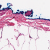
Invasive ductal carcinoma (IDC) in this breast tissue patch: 0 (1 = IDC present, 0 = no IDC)